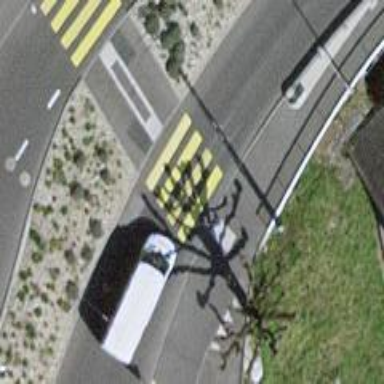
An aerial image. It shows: Marked road crossing.